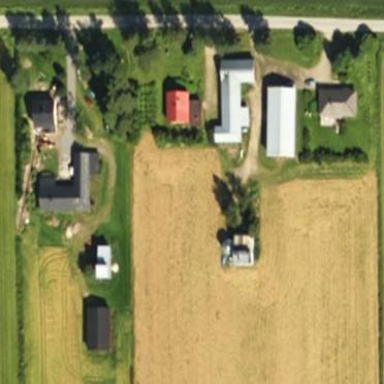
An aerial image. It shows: Farmyard area.